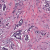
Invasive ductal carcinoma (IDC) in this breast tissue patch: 1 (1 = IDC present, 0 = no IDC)